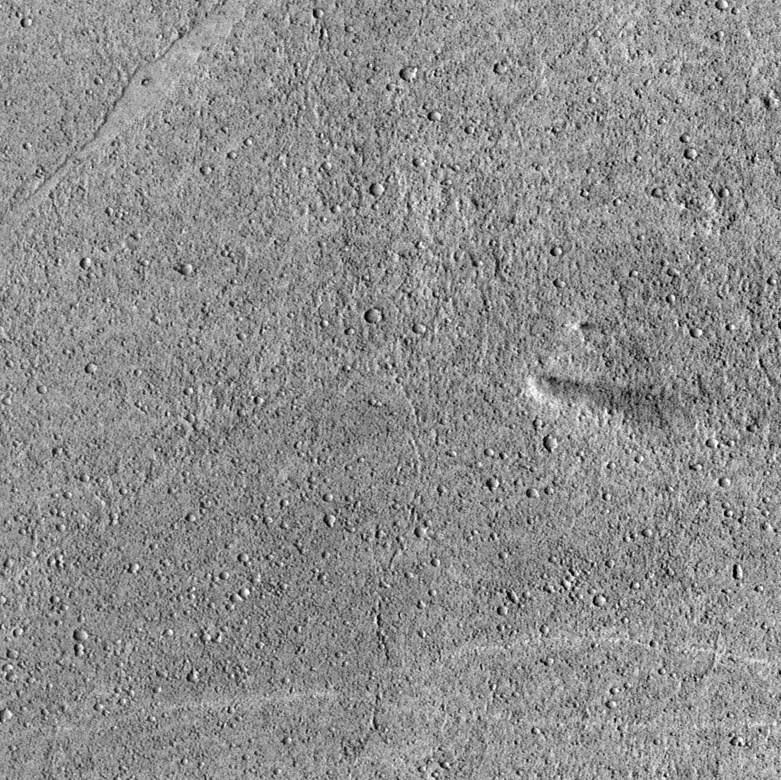
Label: dustdevil